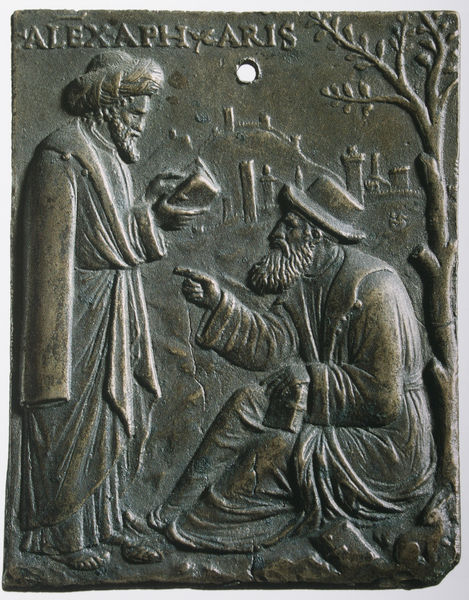
Titel: Alexander von Aphrodisias und Aristoteles
Künstler: Andrea Riccio
Standort: Belluno
Institution: Museo Civico
Schlagwörter: baum, berg, blätter, fuß, hand, mann, umhang, menschen, sitzen, stadt, äste, braun, finger, geste, hut, hüte, männer, nacht, paris, profil, schwarz, gebäude, schloss, tuch, gespräch, zylinder, alt, anzug, bart, bärte, bibel, falten, kragen, stehen, stein, vollbart, ärmel, bild, gelehrte, ast, hügel, zweige, boden, gewand, mantel, sitzend, stehend, stoff, händler, paar, kreis, turm, hase, bäumchen, relief, füße, schrift, bücher, zwei, berge, dorf, mauer, zeigefinger, inschrift, glanz, lesen, metall, überwurf, sandalen, bronze, platte, zehen, zeigen, zinnen, barfuss, eisen, mond, messing, zinn, alter, antike, greis, buch, burg, moschee, orient, türme, zweig, festung, loch, stich, kupfer, text, buchstaben, knien, friedhof, medallie, buchdeckel, sandale, mauern, griechisch, begegnung, stadtmauer, fingerzeig, bettler, gelehrter, heilige, deuten, guss, turban, petrus, prophet, stumpf, arabien, metal, greise, lesung, gegossen, bronzeguss, prägung, bcuh, olivenbaum, ägypten, latein, jude, juden, gießen, vortrag, sizend, byzanz, alexander, gewandt, profik, alexandria, muselmann, brinze, rabbi, hur, ölbaum, getsemane, zeigefinder, gürtung, greichisch, stadtmauern, aris, baumast, much, prägung?, alexaph aris, turabn, alexandaris, alexaph